Question: I have defined customized settings in a file called scip.set and put in in myscipdir/settings.
The settings contain
'''
limits/time = 86400
limit/memory = 61440
lp/threads = 6
'''
However, SCIP doesn't seems to load the customized settings, instead,
1. default settings are used (see attached picture), and
2. the parameter file is not found under /check/results directory.
May I know what is the correct way to do this? I can set both time and memory limits from make test command line, but I'd also need to set a higher number of threads.

Note that in the figure, SCIP said "user parameter file scip.set not found - using default parameters", this is misleading, because in the next line, it said "loaded parameter file ...".
If scip.set is really not in /settings, SCIP pops up an error saying that file not found and aborts.
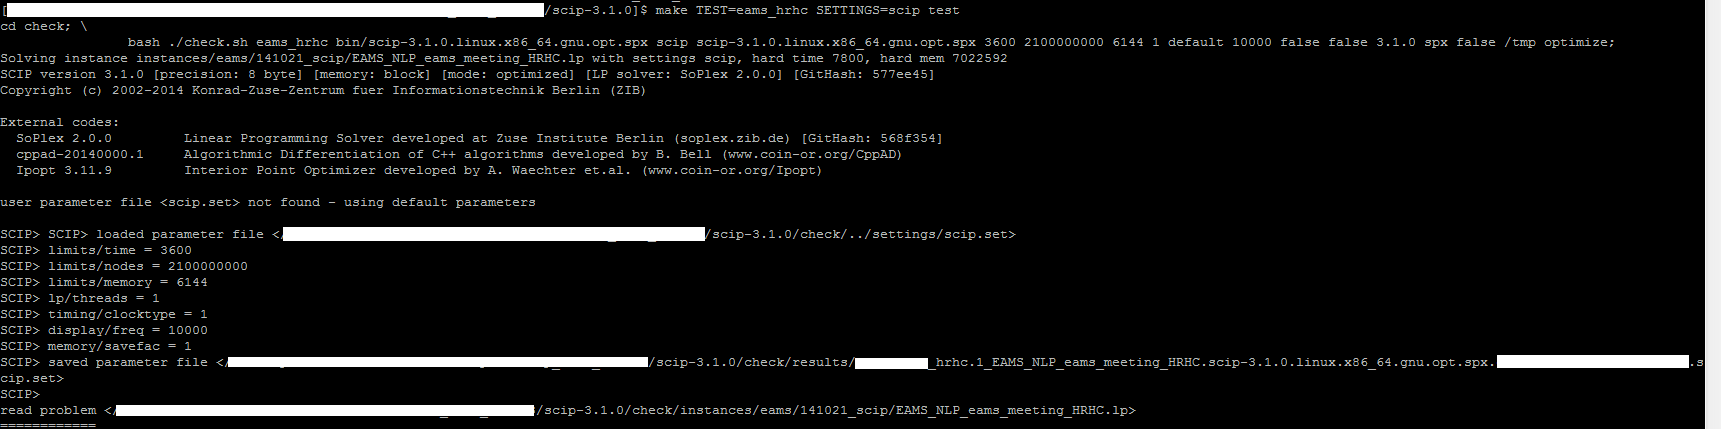
Answer: There is more than that. I remember you run automated tests using the 'make test' functionalities of SCIP (which you should always mention in your question, by the way). The settings you provide are read in, but then overwritten again (magic happens, as always, in "check/configuration_tmpfile_setup_scip.sh", see also your <URL>.
You instead have to pass these particular configuration parameters as options to 'make' like this:
'''
make test TIME=86400 THREADS=6 MEM=61440 [optional: SETTINGS=scip]
'''
If you do not pass these flags, they (currently) default to
- - -
You find the definitions under "make/make.project". Some more available (in your case maybe read ) options are found in the section "Advanced Options" on <URL>.
This is a way to prevent you from accidentally using settings with undesired time limits (maybe even infinite limits) when you do automated tests. I admit that this might seem a bit complicated. Although the approach has saved us an almost infinite amount of CPU processing time, we have it on our agenda to facilitate both the testing system as well as its accessibility.
Your bonus question about the behaviour of SCIP reading in settings files: The confusion comes because you named your settings "scip.set". Every time you open an interactive shell, SCIP will look for customized settings in the current working directory of this name, but use default settings if such a file does not exist. If, however, you specify a settings file via the 'SETTINGS'-flag, but if the test script fails to locate this file in the settings directory, the script aborts to save you computation time with non-existent settings.
EDIT1: By the way: Since you are using SoPlex as LP solver, You do not need to bother about the LP thread number; SoPlex is single-threaded.